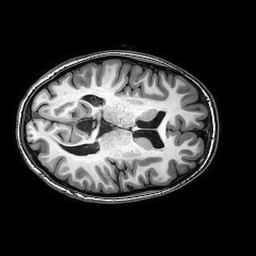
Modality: T1w
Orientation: axial
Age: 24
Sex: female
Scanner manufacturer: philips
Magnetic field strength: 3 T
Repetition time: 0.008386 s
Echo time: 0.00386 s